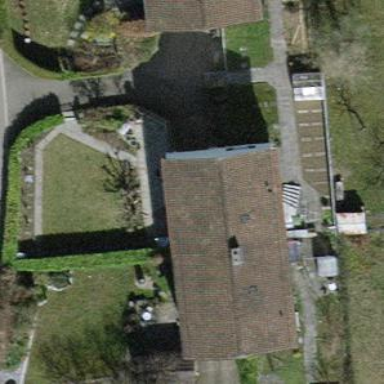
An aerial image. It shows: Building with tiled roof.